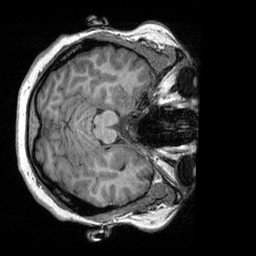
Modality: T1w
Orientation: axial
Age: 29
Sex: female
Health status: healthy
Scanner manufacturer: siemens
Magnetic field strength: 3 T
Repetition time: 2.3 s
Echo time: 0.00303 s